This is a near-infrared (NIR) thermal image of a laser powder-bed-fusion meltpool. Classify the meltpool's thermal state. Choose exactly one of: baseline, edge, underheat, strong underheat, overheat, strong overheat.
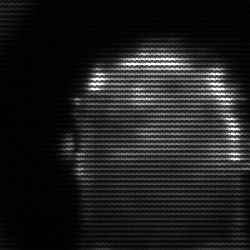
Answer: baseline